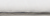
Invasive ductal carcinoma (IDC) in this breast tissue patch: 0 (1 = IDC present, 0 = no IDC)